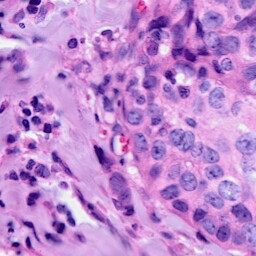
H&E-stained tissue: Breast